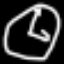
Label: clock